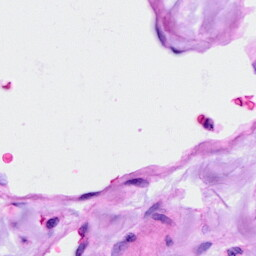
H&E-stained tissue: Ovarian